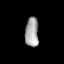
Tissue: lung
Cell type: Endothelial cells
Senescence score: 0.7099
Nuclear area (px): 389
Mean DAPI intensity: 163.918